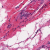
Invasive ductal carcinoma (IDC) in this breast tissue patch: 0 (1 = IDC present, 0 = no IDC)